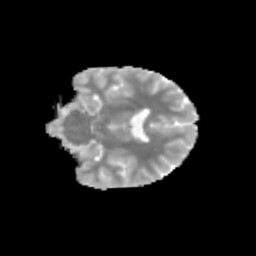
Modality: MD
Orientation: coronal
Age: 11
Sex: female
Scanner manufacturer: siemens
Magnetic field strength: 3 T
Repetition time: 3.8 s
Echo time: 0.07 s